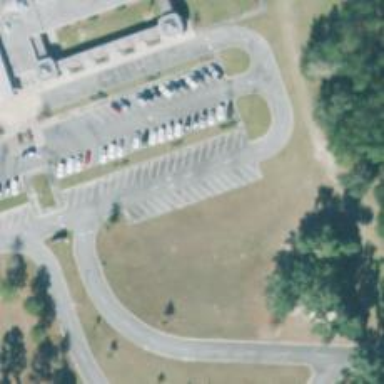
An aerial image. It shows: Parking space.